Brain MRI, T1c slice (ischemic stroke SPES case)
Modalities acquired: T1c|T2|DWI|CBF|CBV|TTP|Tmax
Volume shape: 96x110x72 voxels, spacing: 2x2x2 mm
Slice 38 of 72
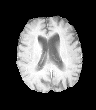
Lesion size: 16757 voxels